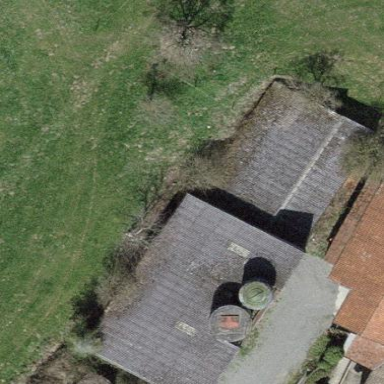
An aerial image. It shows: Farm auxiliary building.